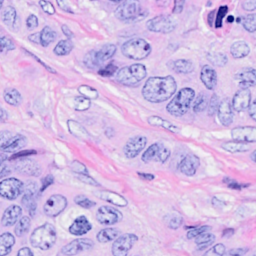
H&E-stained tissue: Breast